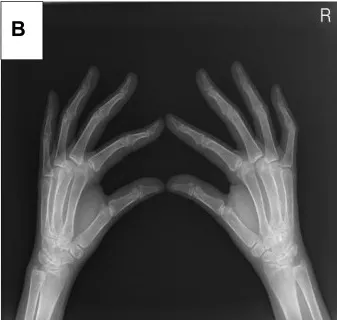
(B) The X-ray lateral position of the patient.
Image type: radiology (x_ray)